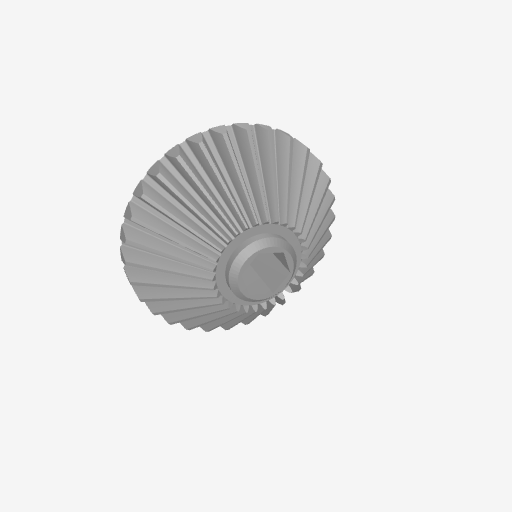
Part: MiterGearCone